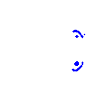
Particle: electron